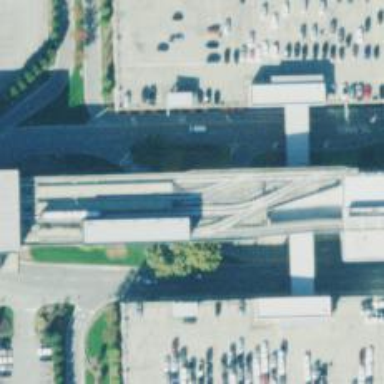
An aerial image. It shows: Viaduct bridge over monorail railway in service yard.